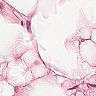
Metastatic tissue present: no